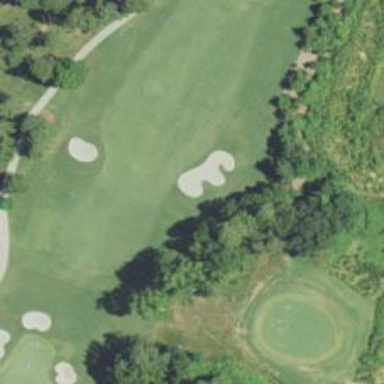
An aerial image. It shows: Grassy area designated as golf fairway.